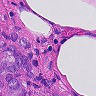
Metastatic tissue present: yes